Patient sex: M
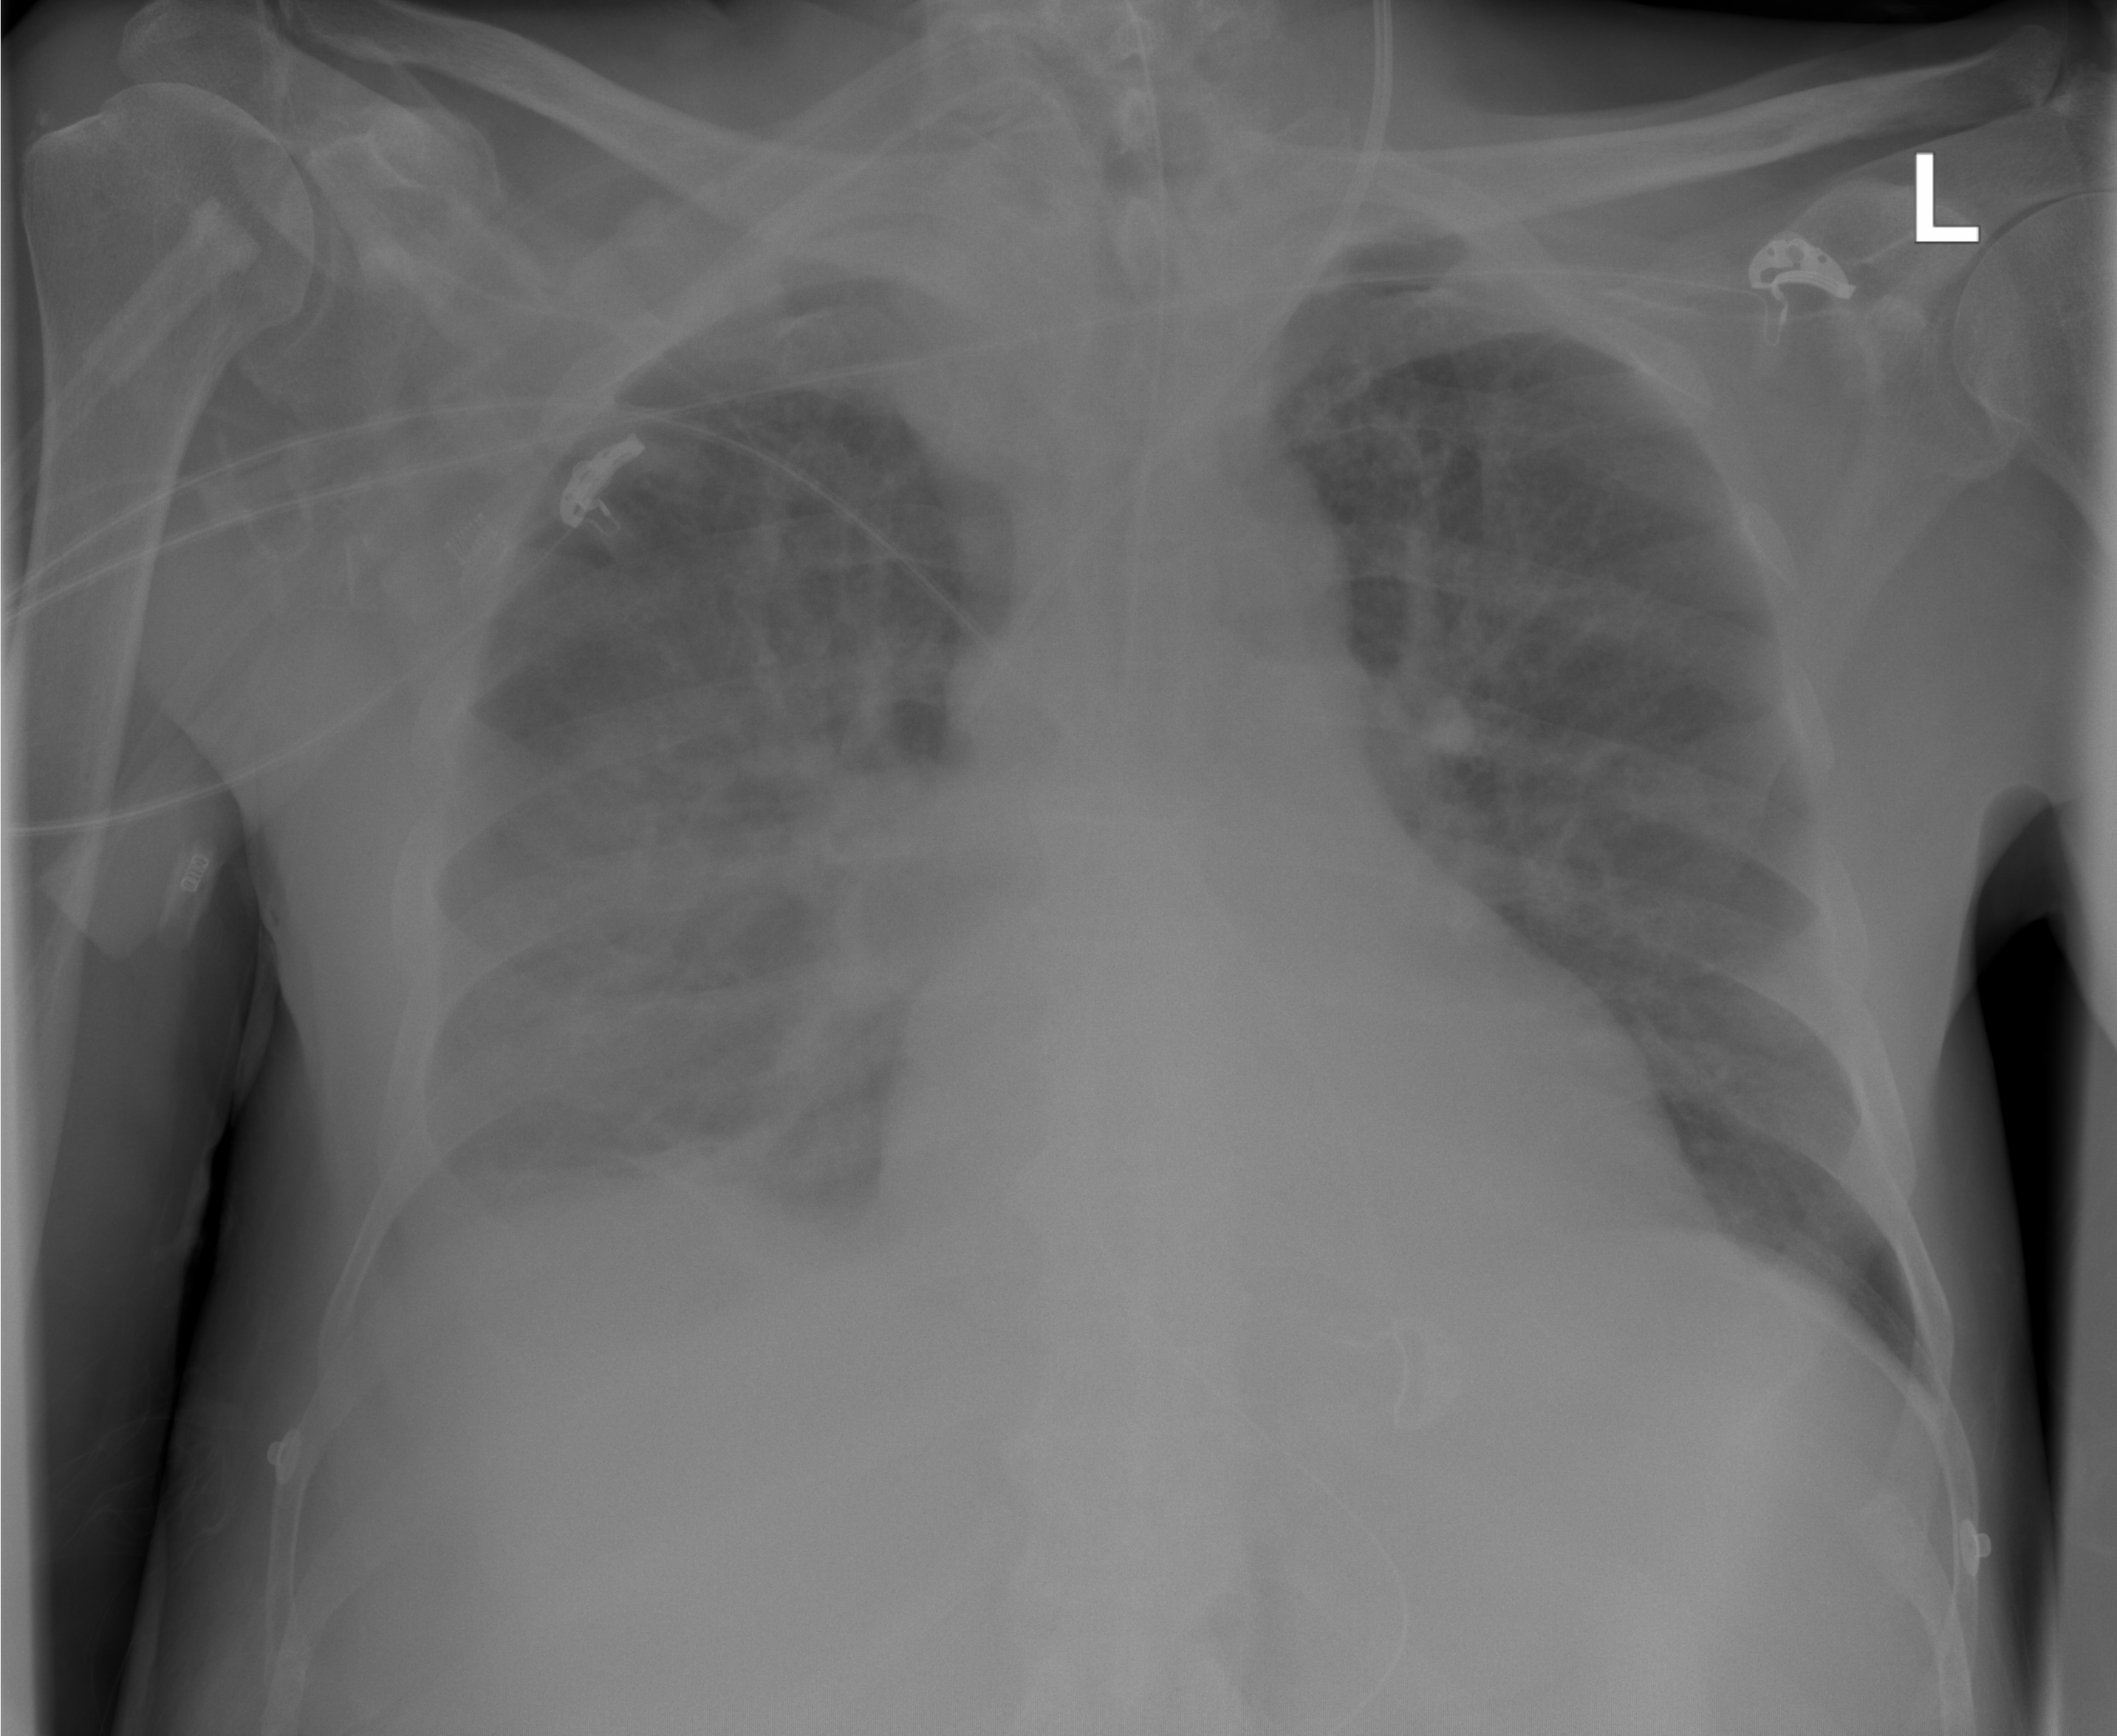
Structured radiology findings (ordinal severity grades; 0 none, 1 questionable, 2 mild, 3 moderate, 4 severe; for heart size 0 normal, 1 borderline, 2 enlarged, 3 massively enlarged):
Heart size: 0
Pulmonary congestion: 0
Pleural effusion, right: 2
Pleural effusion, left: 0
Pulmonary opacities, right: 3
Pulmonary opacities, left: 0
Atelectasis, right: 2
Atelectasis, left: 0